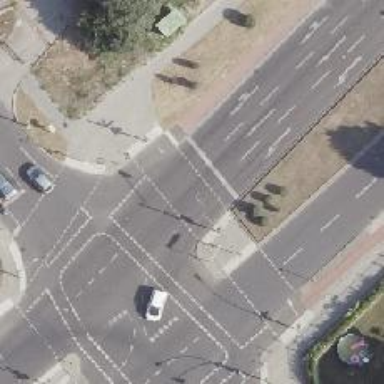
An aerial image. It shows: Secondary road with asphalt surface and lane markings. It is dual carriageway.